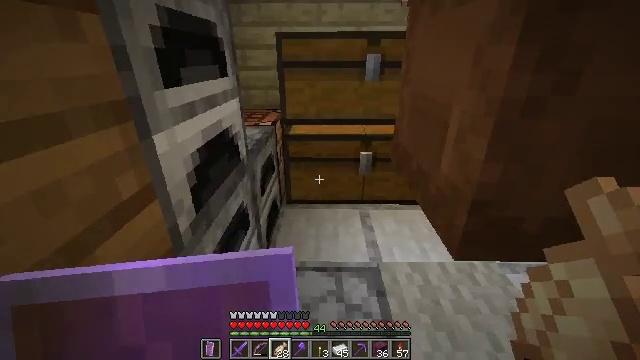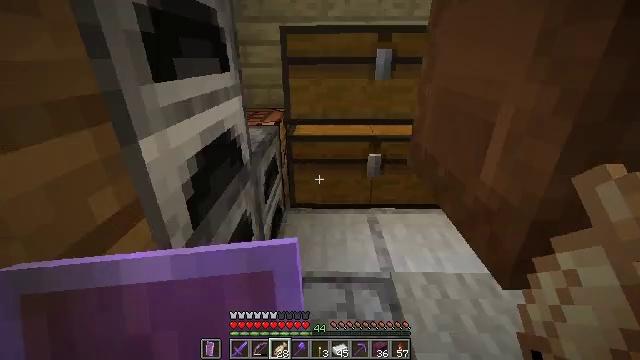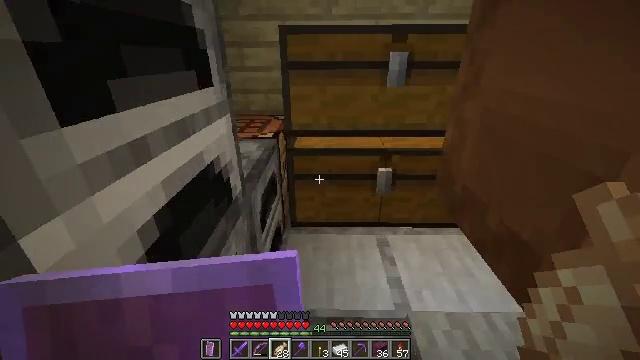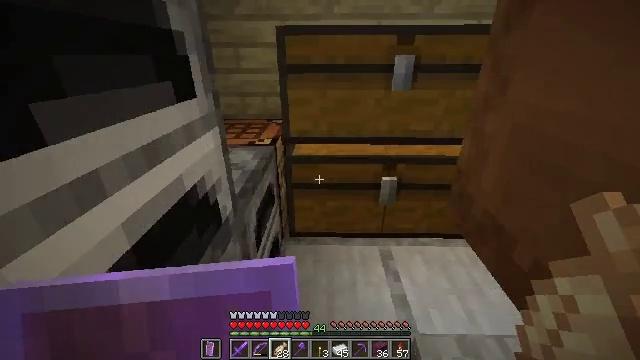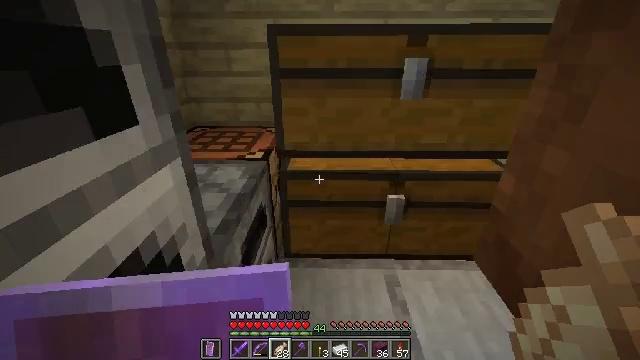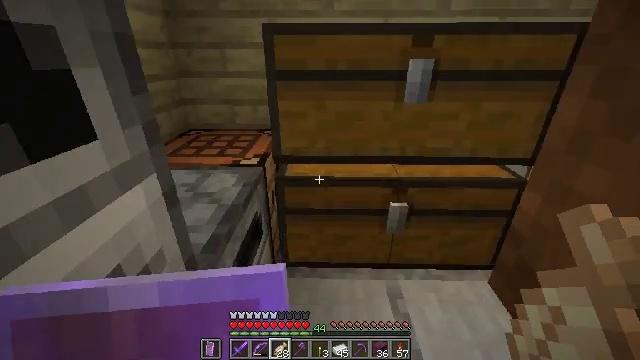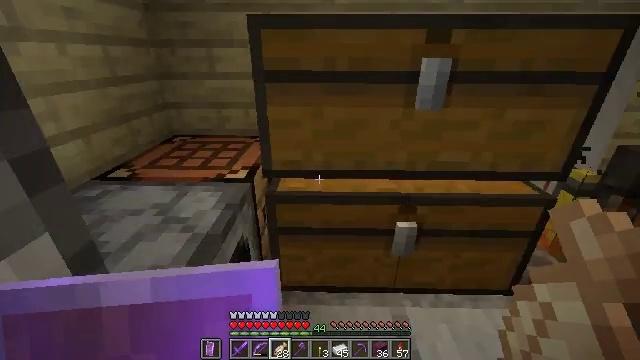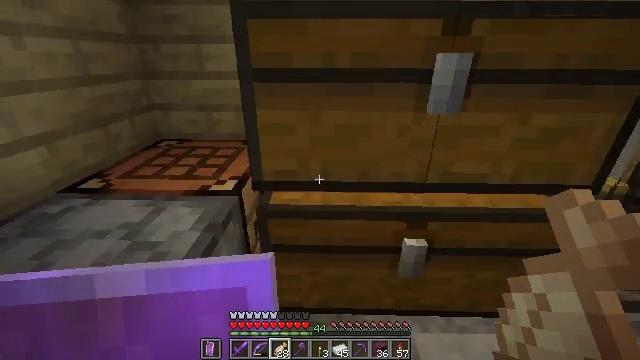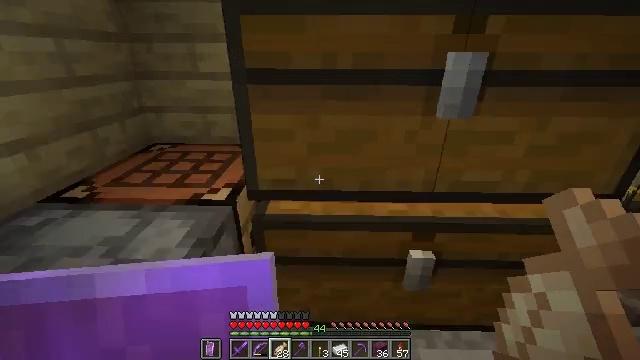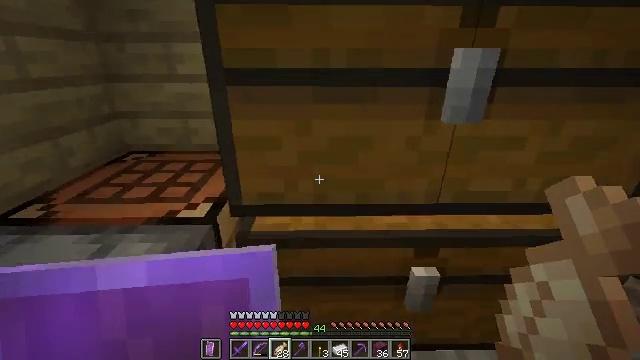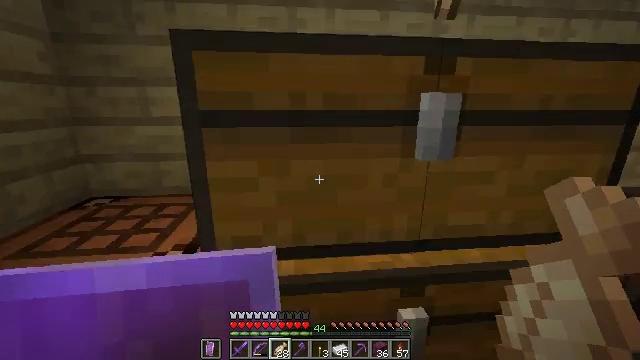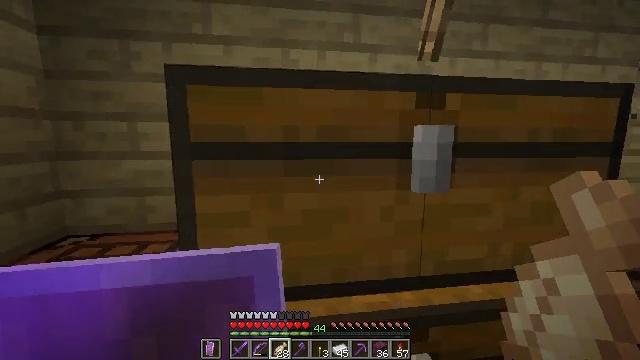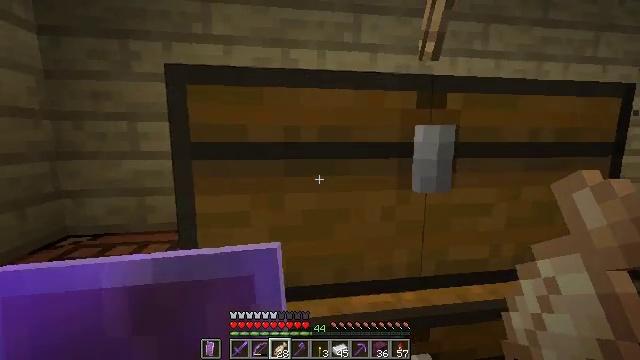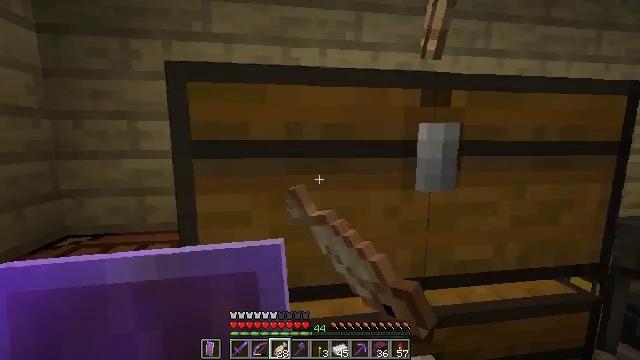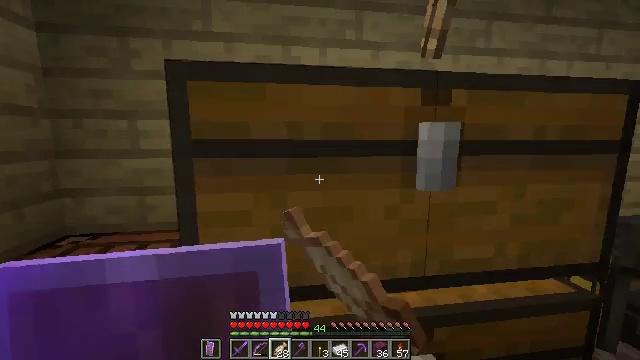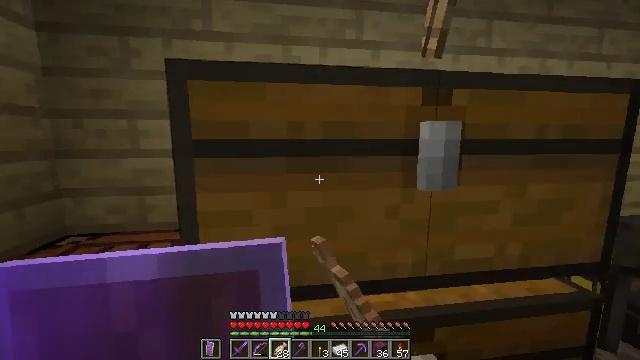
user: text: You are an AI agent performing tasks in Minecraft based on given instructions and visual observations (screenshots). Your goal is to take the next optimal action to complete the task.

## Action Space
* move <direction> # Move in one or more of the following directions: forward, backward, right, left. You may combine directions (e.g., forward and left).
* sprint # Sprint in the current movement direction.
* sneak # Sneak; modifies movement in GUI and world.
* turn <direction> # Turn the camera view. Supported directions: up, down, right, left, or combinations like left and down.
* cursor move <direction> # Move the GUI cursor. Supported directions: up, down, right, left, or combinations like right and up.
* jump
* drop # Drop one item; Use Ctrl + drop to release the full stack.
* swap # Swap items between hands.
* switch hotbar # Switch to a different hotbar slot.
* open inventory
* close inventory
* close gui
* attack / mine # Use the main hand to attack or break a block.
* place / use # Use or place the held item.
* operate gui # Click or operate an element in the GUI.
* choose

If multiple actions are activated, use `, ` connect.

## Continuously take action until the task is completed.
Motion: motion action
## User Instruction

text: Use iron ingots to craft an iron block.
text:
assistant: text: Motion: move forward
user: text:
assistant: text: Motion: move forward
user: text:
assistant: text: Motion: move forward
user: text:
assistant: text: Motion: move forward
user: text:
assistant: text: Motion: move forward
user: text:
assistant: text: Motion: move forward
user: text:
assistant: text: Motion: move forward
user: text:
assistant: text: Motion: no_op
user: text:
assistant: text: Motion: turn right
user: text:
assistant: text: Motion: turn right and up
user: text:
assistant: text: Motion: turn right and up
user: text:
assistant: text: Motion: use / place
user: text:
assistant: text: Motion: use / place
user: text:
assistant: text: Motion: use / place
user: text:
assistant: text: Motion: no_op
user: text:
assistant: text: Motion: no_op
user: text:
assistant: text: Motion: no_op
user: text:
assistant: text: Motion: no_op
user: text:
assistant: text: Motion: no_op
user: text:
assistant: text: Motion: no_op
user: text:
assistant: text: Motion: no_op
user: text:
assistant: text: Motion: turn right and down
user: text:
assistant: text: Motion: turn right and down
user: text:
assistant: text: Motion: turn right and down
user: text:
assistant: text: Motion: no_op
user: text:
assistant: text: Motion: no_op
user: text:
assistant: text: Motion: no_op
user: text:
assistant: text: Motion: no_op
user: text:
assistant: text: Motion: no_op
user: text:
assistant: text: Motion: no_op